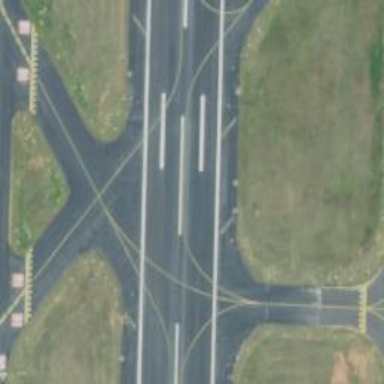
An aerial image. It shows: Image of taxiway at airport.